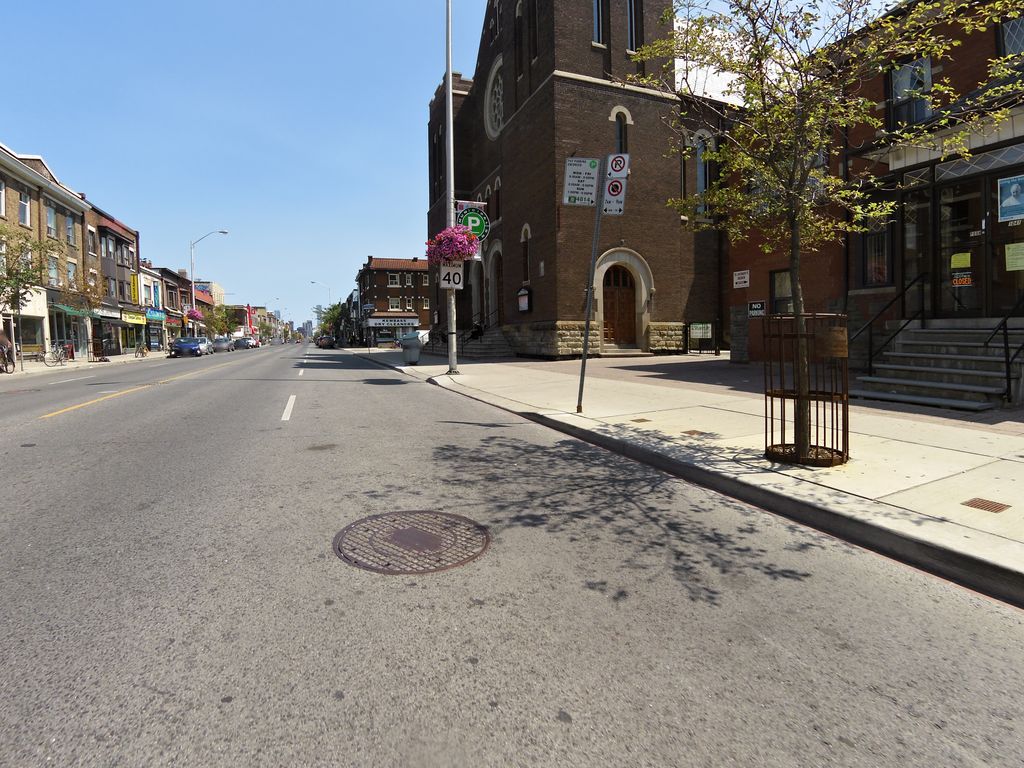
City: toronto